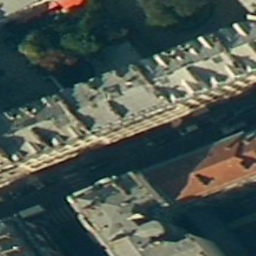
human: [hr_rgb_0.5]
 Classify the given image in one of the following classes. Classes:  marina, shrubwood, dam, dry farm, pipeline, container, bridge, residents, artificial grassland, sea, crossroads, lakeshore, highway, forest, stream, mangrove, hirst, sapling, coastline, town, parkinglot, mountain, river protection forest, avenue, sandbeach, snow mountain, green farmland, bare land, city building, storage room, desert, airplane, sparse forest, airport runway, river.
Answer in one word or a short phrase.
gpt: city building